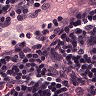
Metastatic tissue present: yes